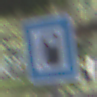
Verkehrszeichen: Tankstelle
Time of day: MorningAfternoon
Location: Outdoor (Suburban)
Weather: PartlyCloudy
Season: NotSpecified
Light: Natural